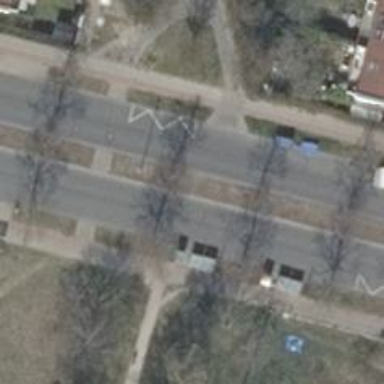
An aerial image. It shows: Residential road with asphalt surface and cycle track.